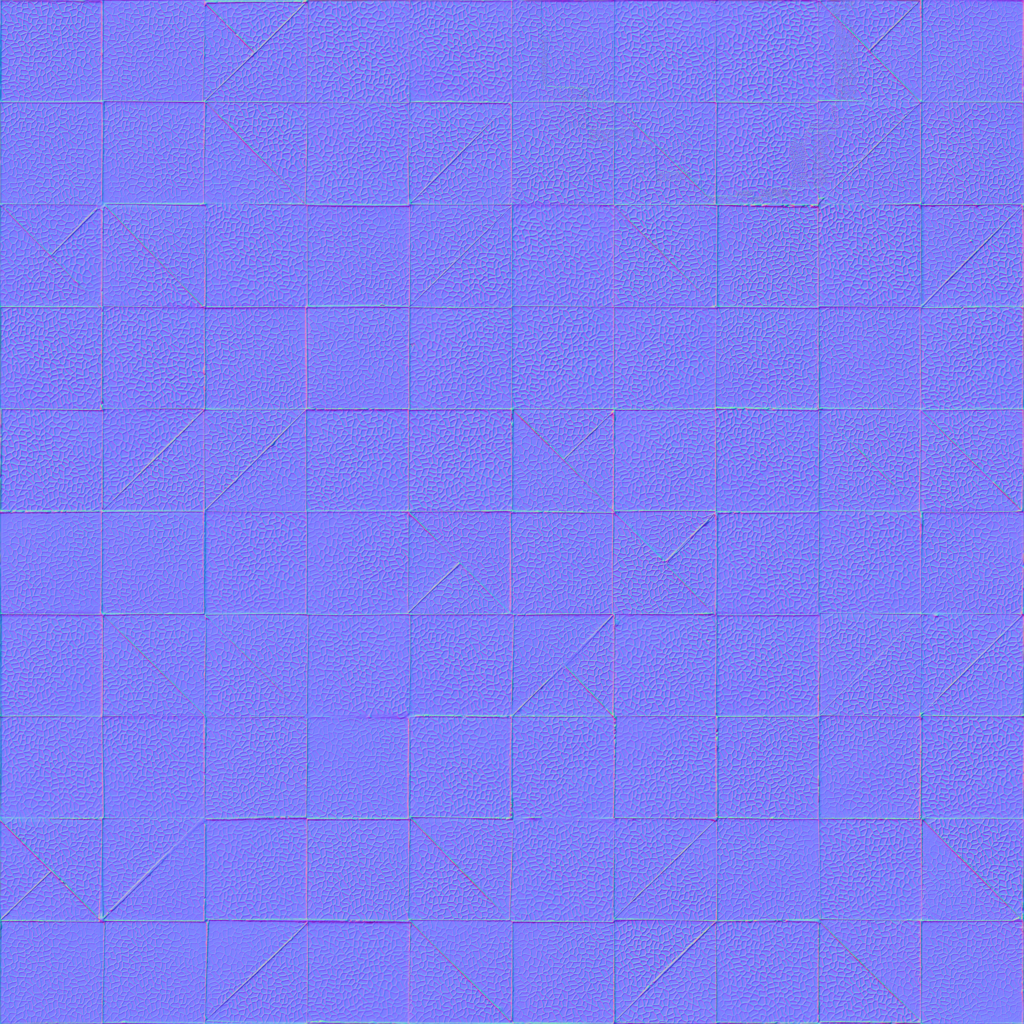
Texture map type: NormalDX